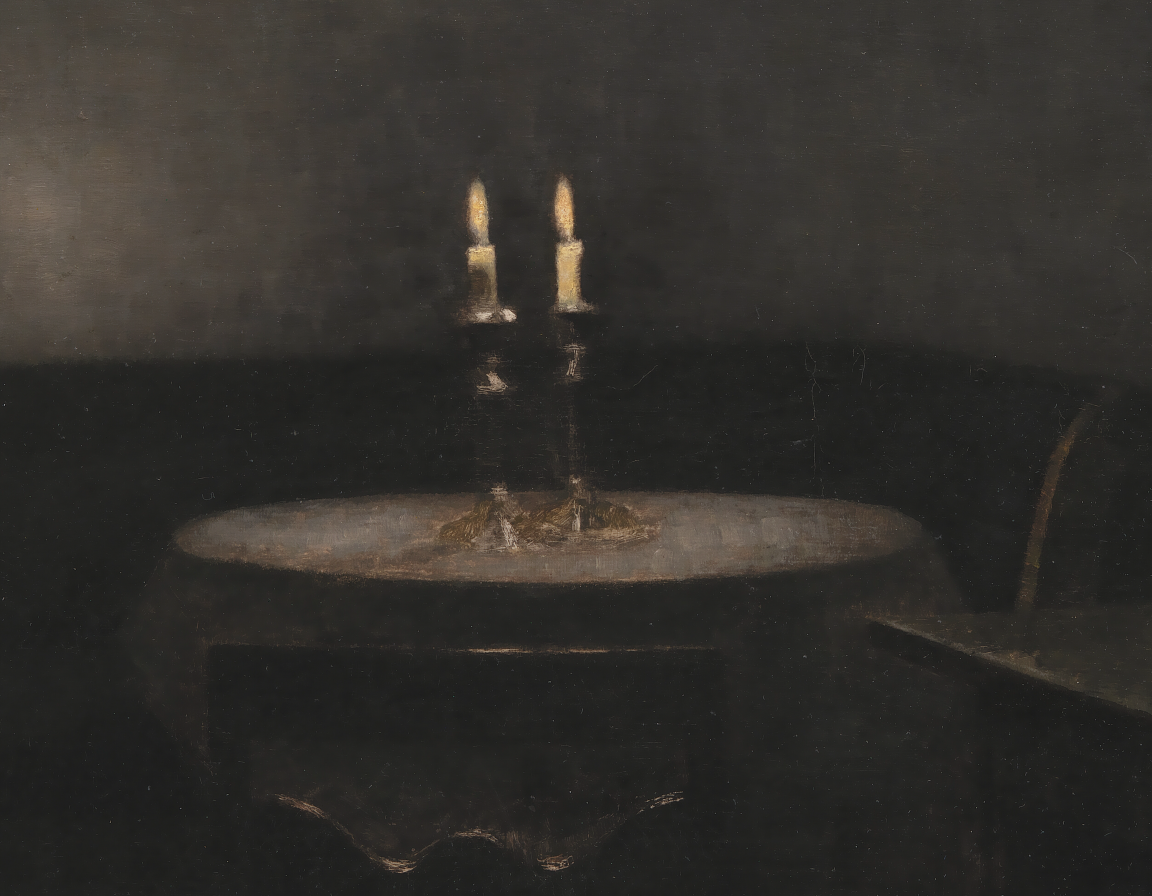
interior painting, medium, dark interior, candlelight, dark interior candlelight, round table holding two lit candles in candlesticks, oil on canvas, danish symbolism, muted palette